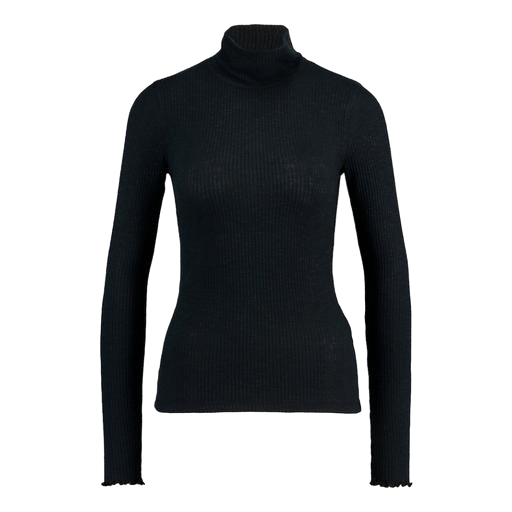
high-neck ribbed-jersey t-shirt, high-neck top, black polo-neck top, white background